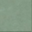
Piece: xx